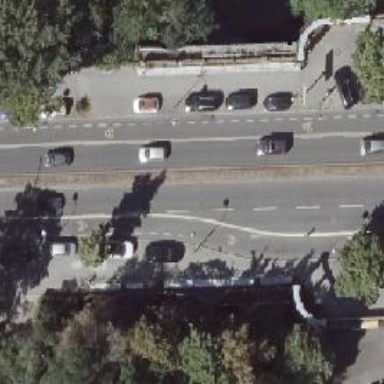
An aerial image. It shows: Asphalt road bridge with separation kerb for the cycleway on the right. The road is designated as secondary route.